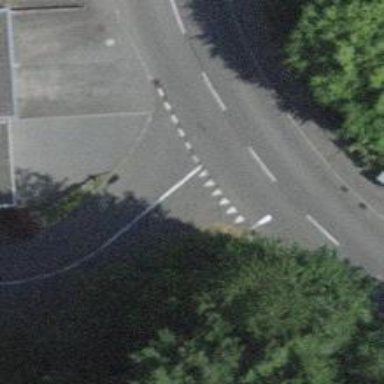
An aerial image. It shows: Road with "give way" sign.